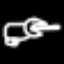
Label: frog